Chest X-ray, PA view. Patient: 24 years old, sex M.
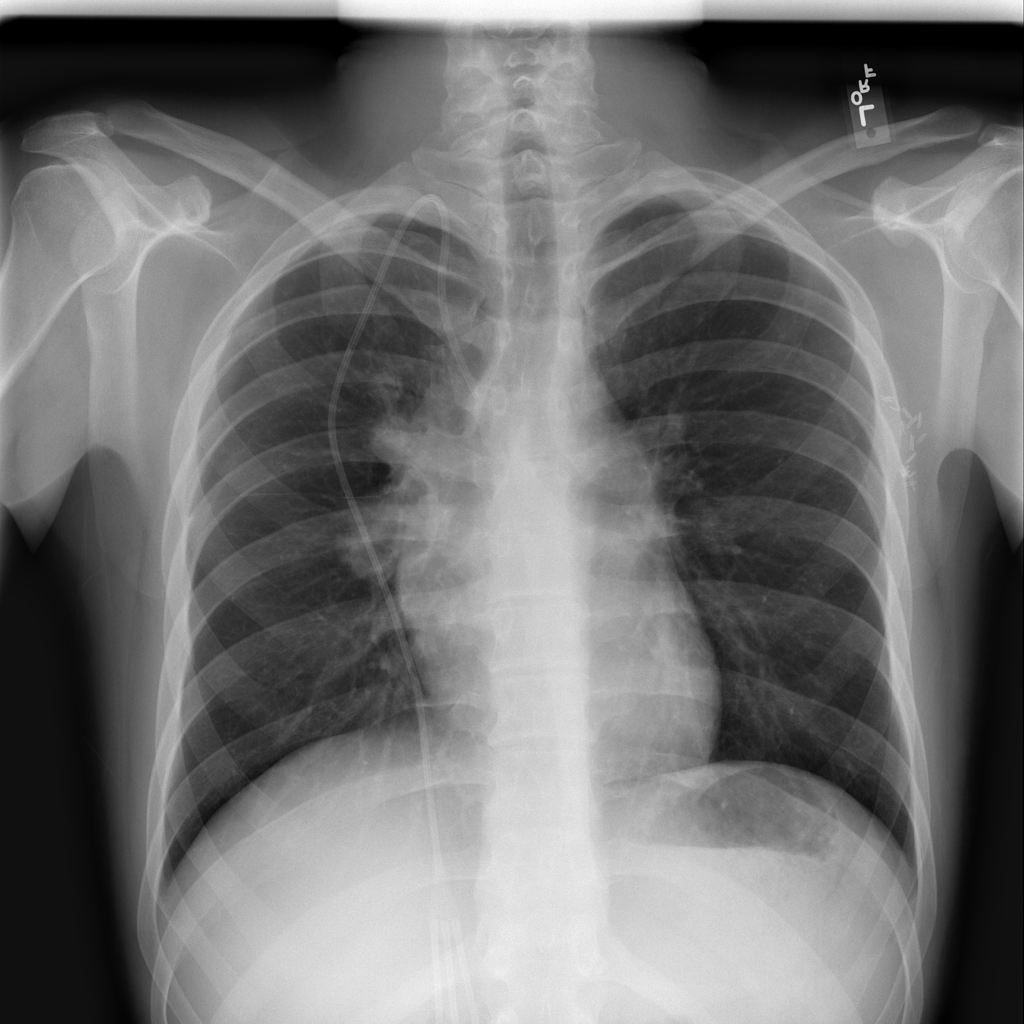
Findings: Mass, Nodule